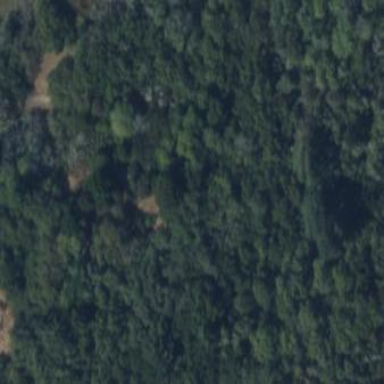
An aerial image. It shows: Evergreen woodland with needle-leaved trees.